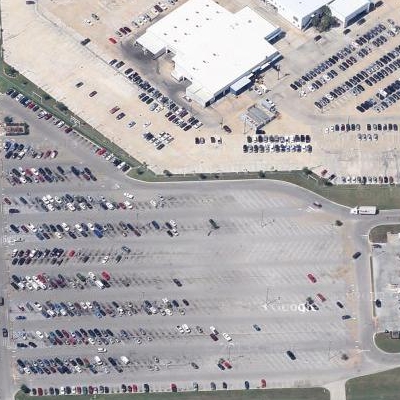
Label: gParking